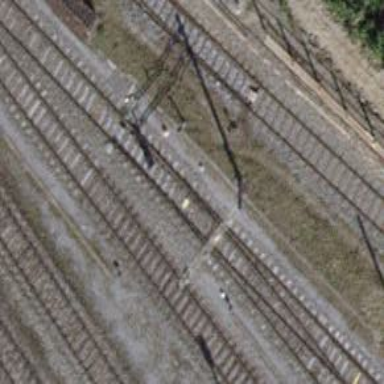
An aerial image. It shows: Railway signal.